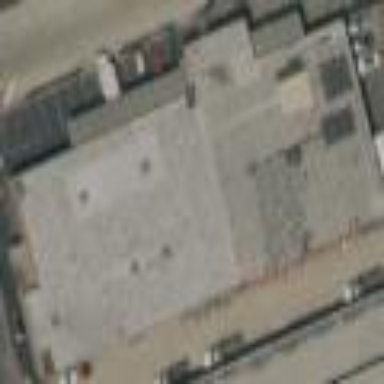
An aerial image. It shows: Warehouse.